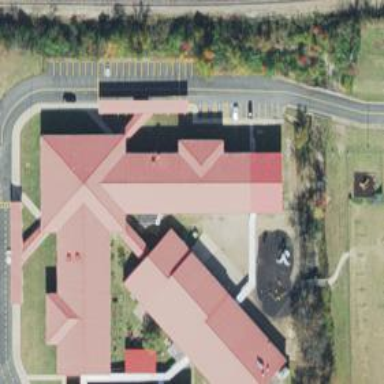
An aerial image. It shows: School building.